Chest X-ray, PA view. Patient: 38 years old, sex F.
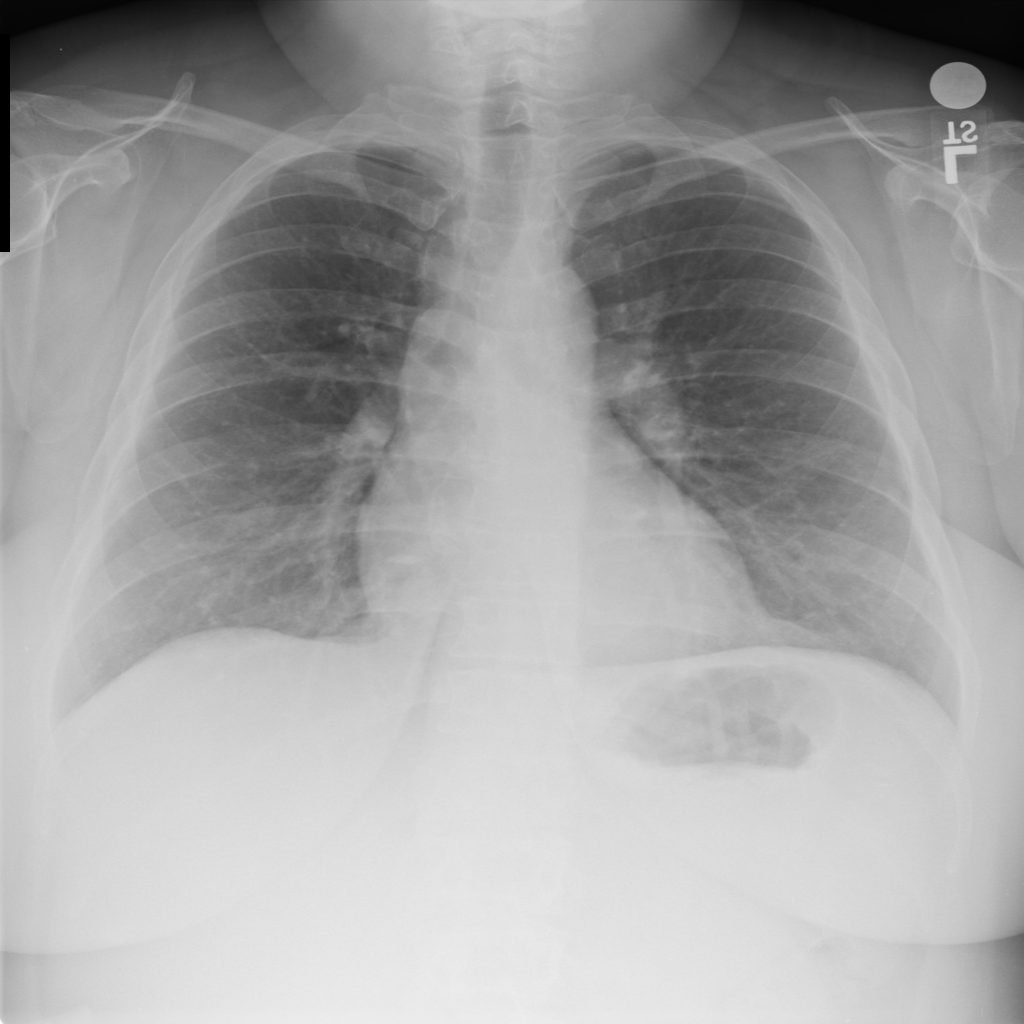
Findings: No Finding